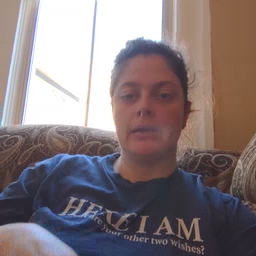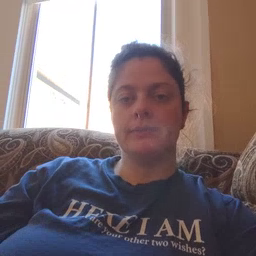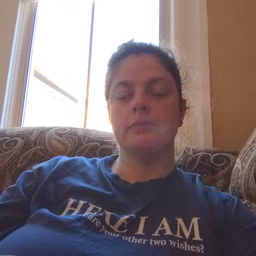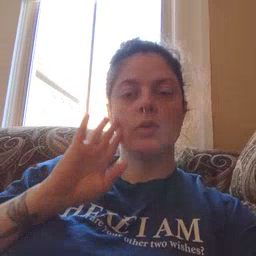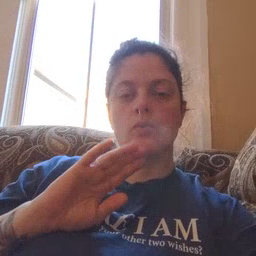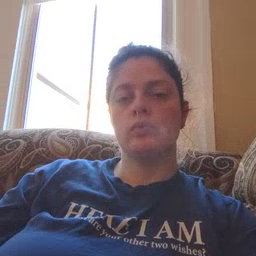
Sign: brown